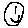
Label: smiley face